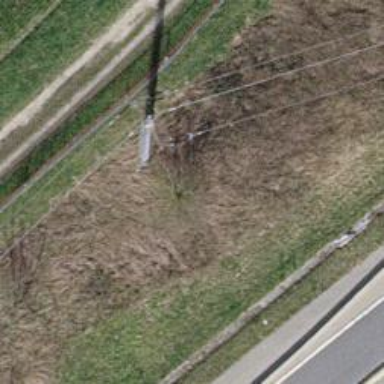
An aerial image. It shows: Power line is depicted.